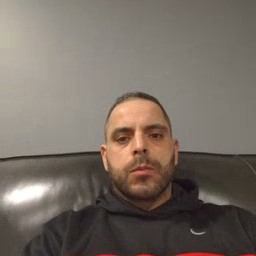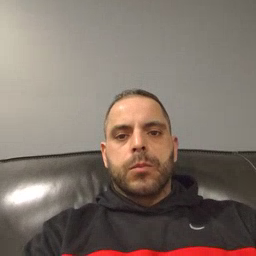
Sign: blow